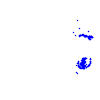
Particle: pion